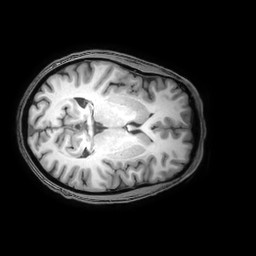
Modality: T1w
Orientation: axial
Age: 35
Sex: female
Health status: healthy
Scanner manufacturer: philips
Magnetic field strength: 3 T
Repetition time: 0.0079 s
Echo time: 0.0035 s